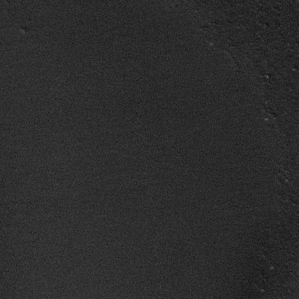
Label: frost